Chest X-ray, PA view. Patient: 61 years old, sex F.
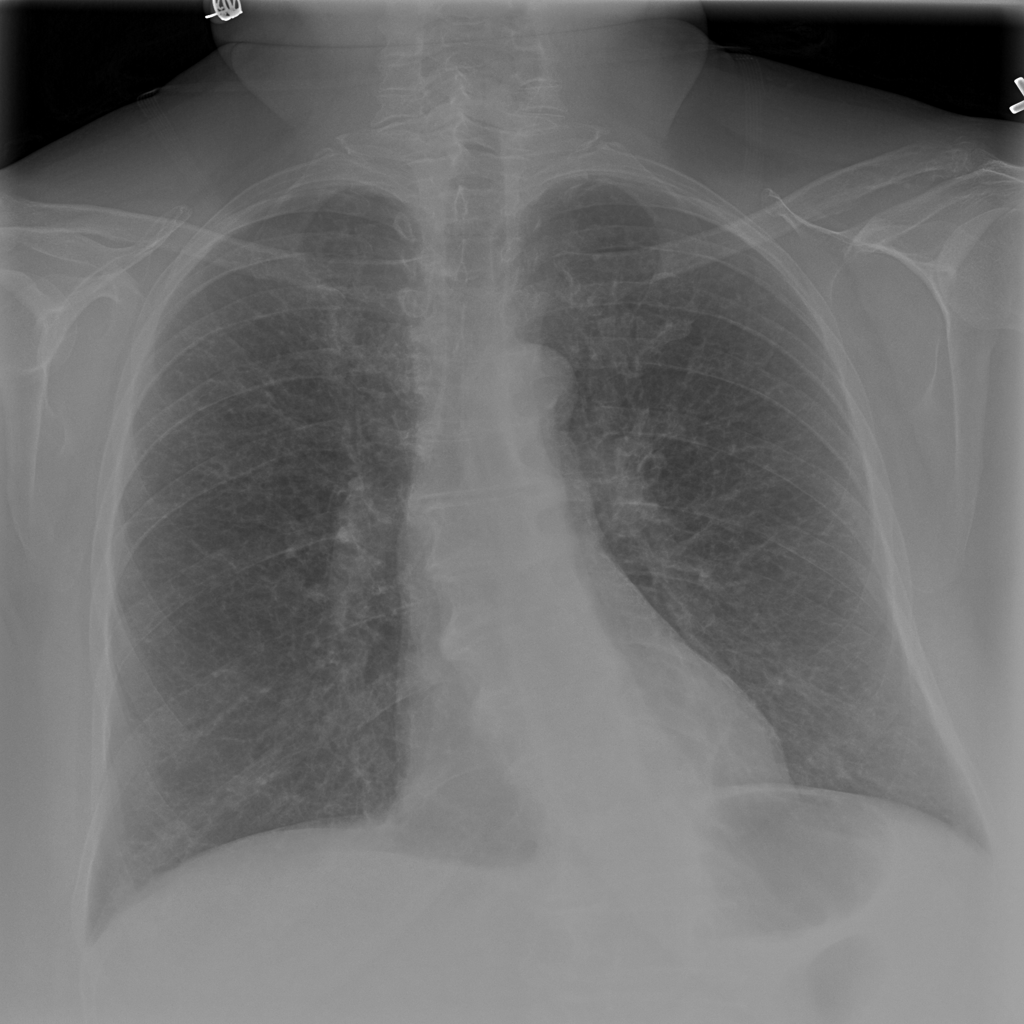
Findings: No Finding